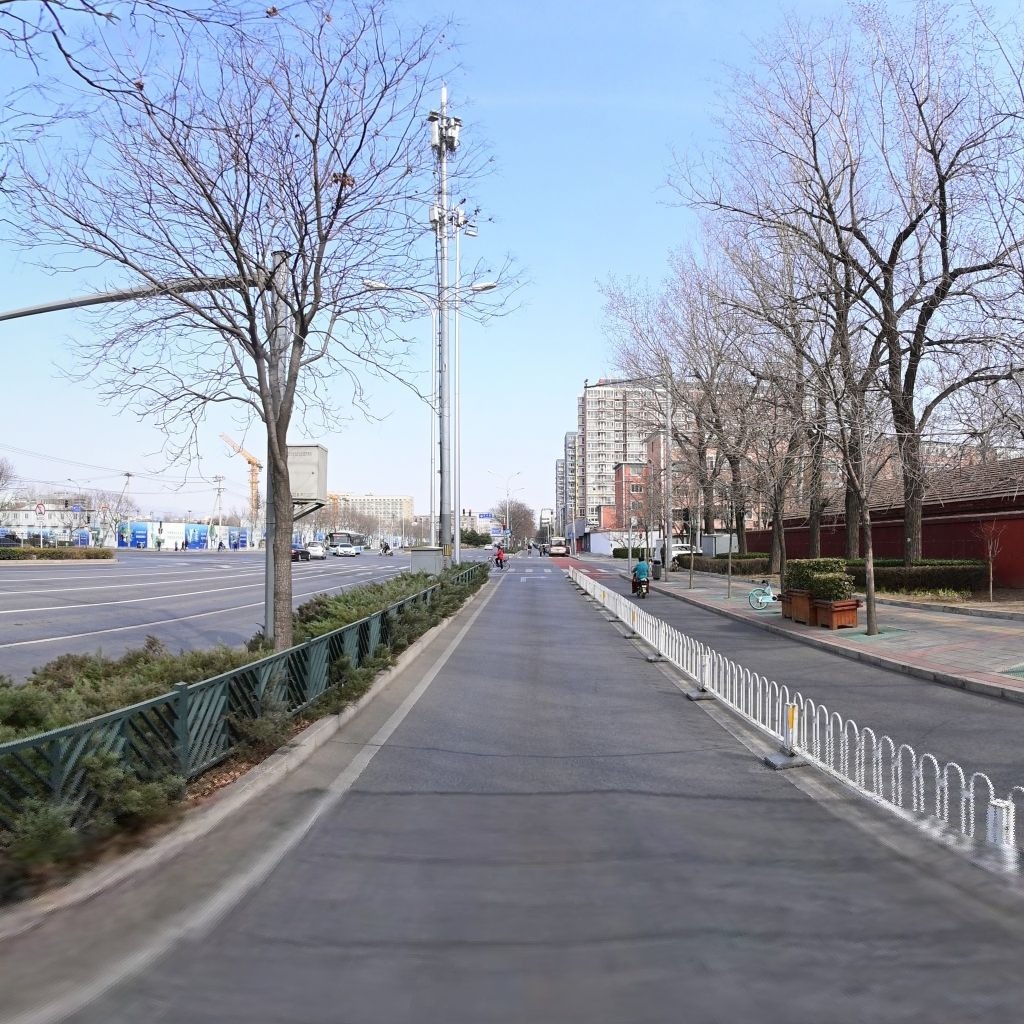
Region: Haidian
Road damage annotations: transverse patch